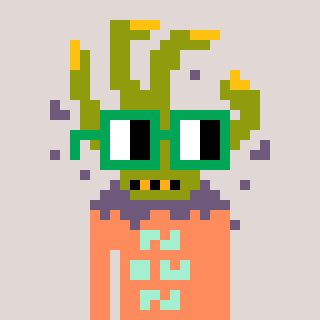
a pixel art character with square green glasses, a zombie-hand-shaped head and a peachy-colored body on a warm background